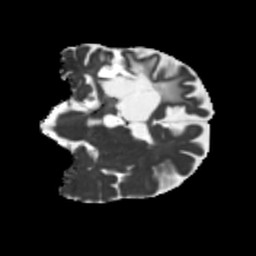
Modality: MD
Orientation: coronal
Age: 57
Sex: male
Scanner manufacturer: siemens
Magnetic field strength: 3 T
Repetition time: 5.25 s
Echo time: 0.08 s